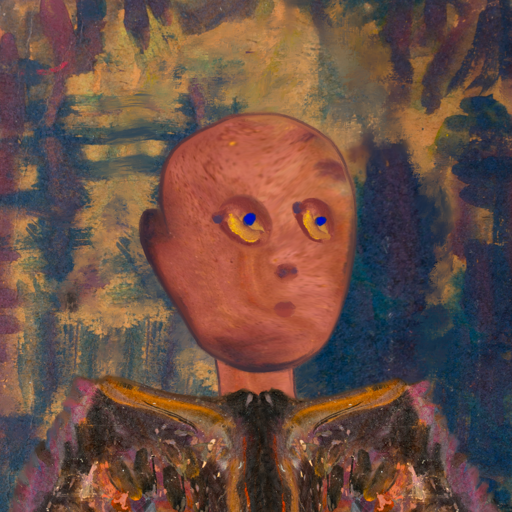
Background: InTheSun, Head And Neck Side: Mother_And_Son_Mother, Face Side: Mother_And_Son_Son, Bust: Gypsy_Queen, Hair Side: Blank, Head Accessory: Blank, Second Necklace: Blank, Necklace: Blank, Baby: Blank